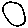
Label: circle